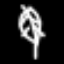
Label: leaf